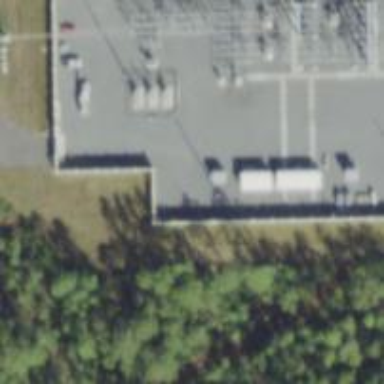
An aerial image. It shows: Power substation with fence around it. The substation is used for switching.